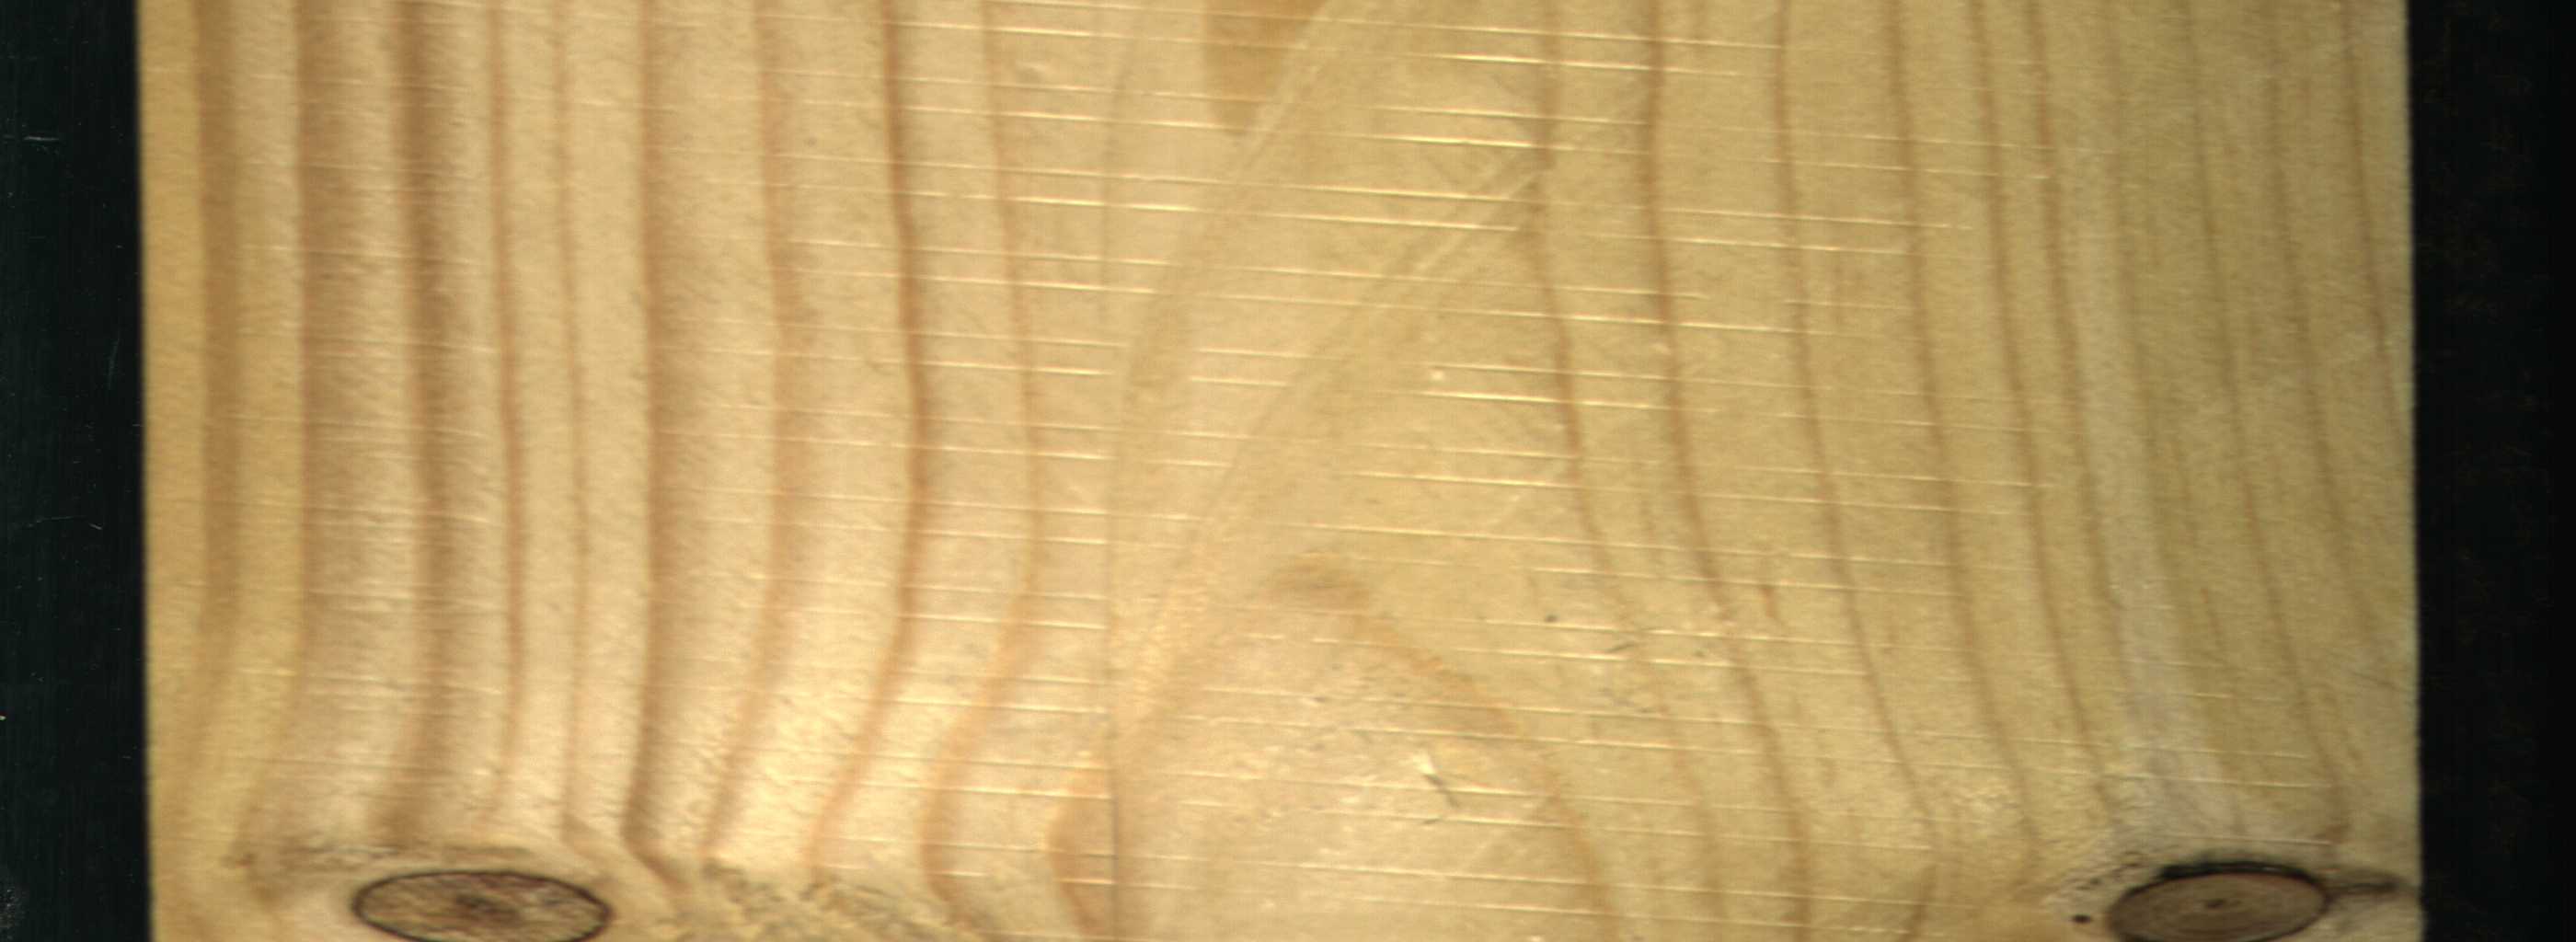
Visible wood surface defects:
Dead_Knot
Dead_Knot